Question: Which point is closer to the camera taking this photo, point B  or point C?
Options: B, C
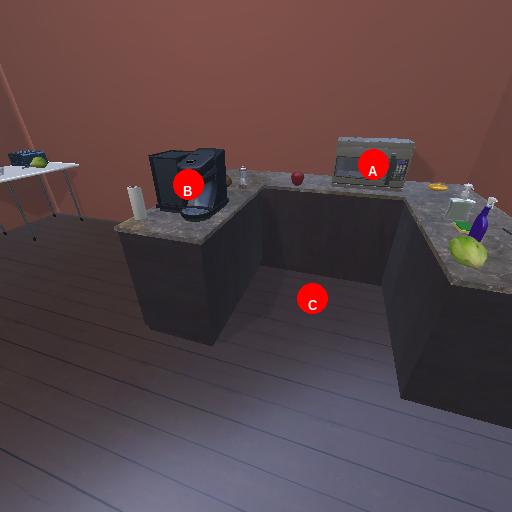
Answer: B